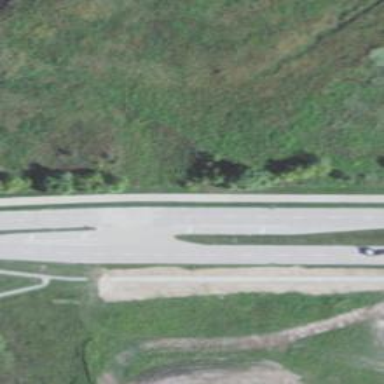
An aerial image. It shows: Secondary road.